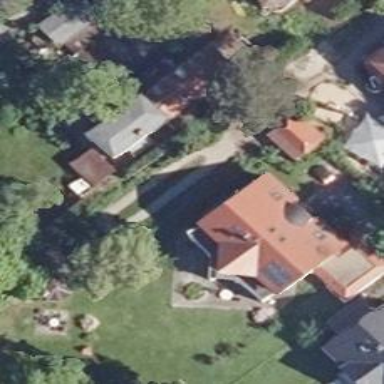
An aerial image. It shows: Detached building.